Question: Given the first 35 numbers in a 36-square grid, find the smallest positive integer such that all the numbers in the 36-square grid can be divided into two parts of 18 numbers + 18 numbers, where the sum of the two parts is equal.
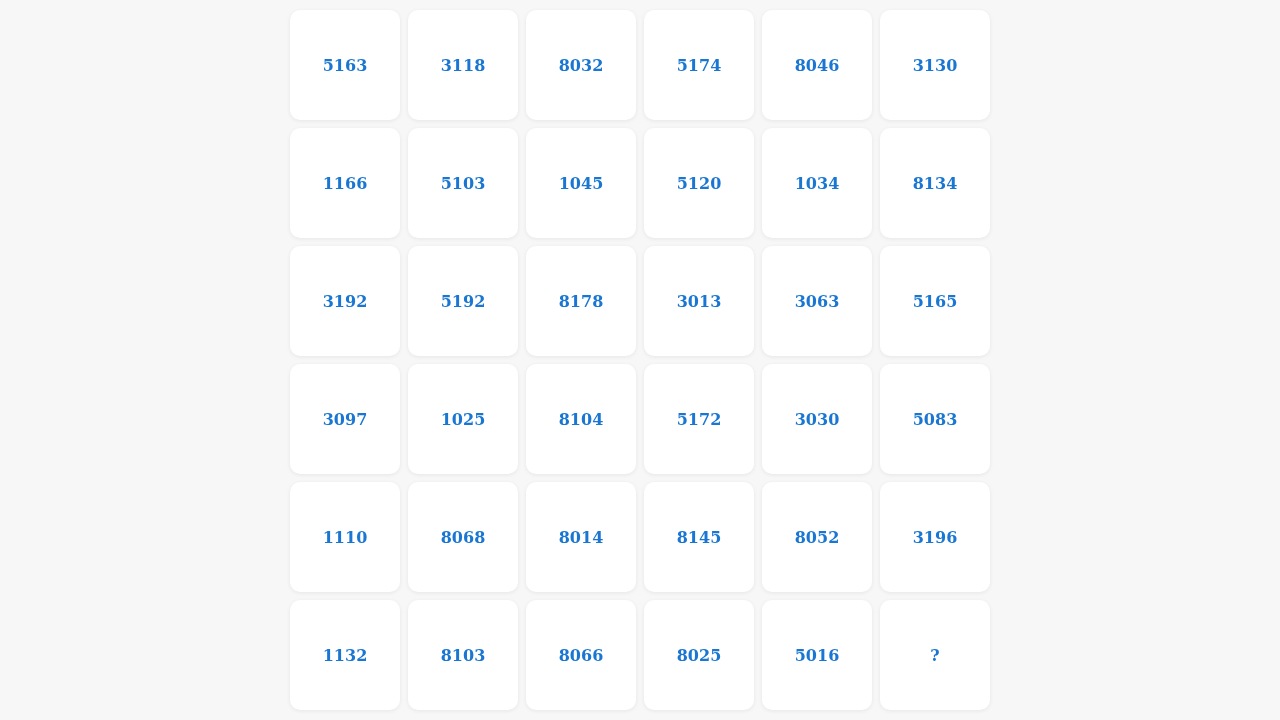
Answer: 0